Field crop: maize
Growth stage: 2
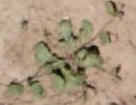
Species: convolvulus